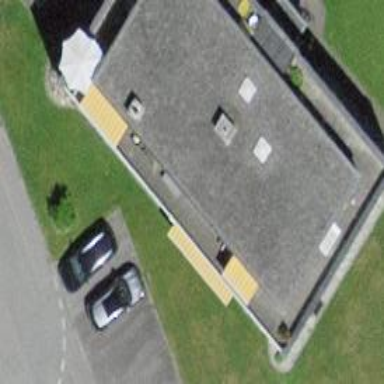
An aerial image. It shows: Building with apartments and flat roof.